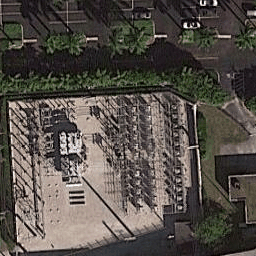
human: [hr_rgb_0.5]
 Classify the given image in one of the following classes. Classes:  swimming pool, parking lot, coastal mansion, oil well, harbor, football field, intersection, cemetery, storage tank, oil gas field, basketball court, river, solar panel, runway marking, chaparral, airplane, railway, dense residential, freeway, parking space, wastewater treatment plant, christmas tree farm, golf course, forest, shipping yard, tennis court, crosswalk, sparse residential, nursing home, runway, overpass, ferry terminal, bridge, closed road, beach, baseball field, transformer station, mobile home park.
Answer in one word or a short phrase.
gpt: transformer station